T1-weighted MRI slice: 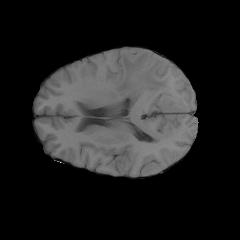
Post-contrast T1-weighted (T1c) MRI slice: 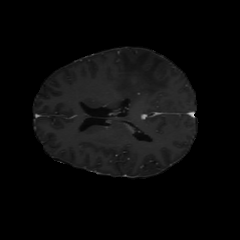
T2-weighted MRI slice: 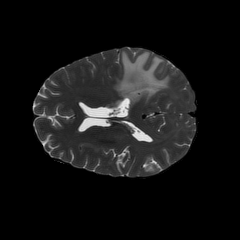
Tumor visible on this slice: yes